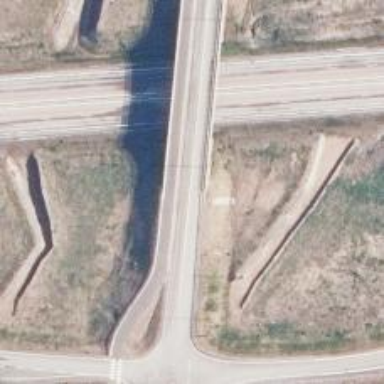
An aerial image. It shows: Viaduct bridge over tertiary road with asphalt surface.